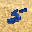
Label: 5